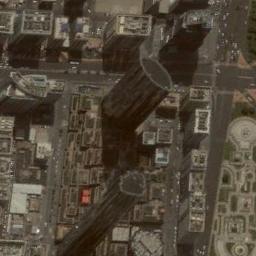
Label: commercial_area